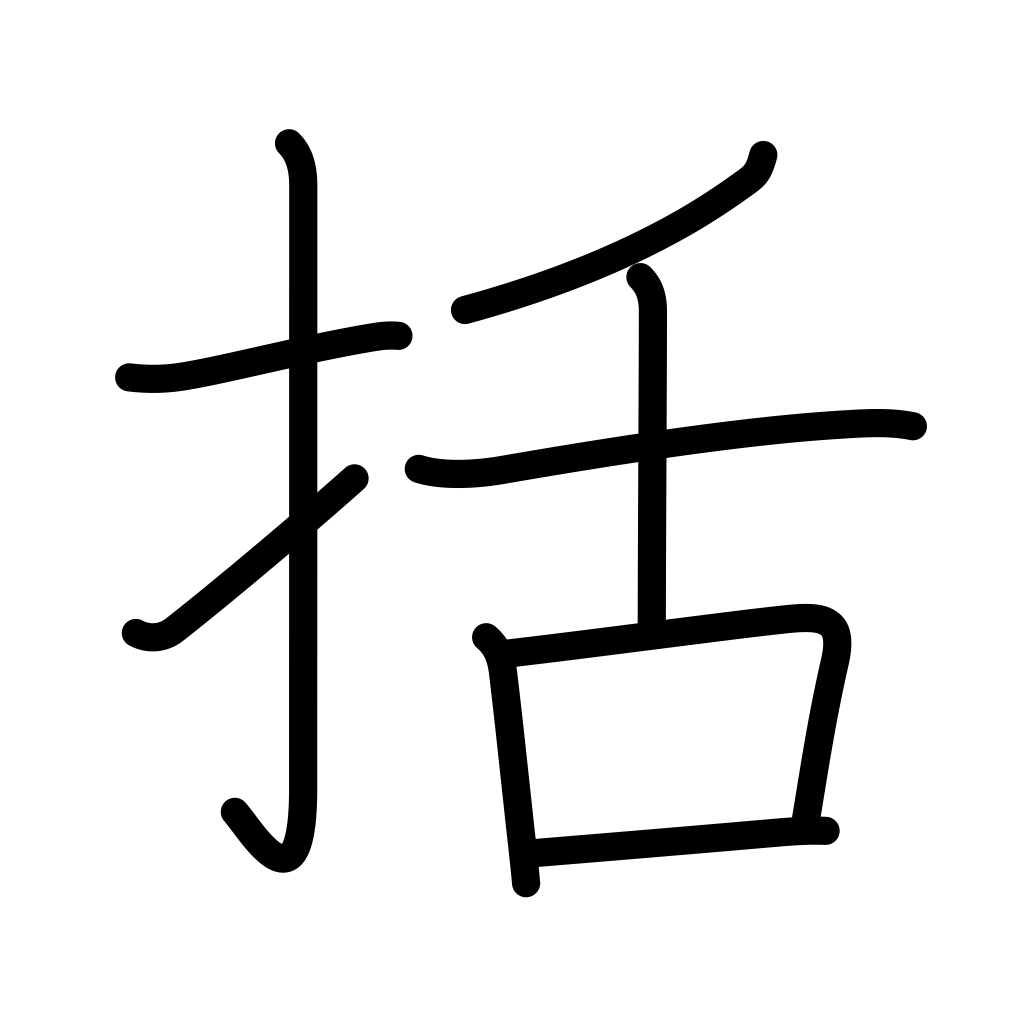
Meaning: fasten, tie up, arrest, constrict